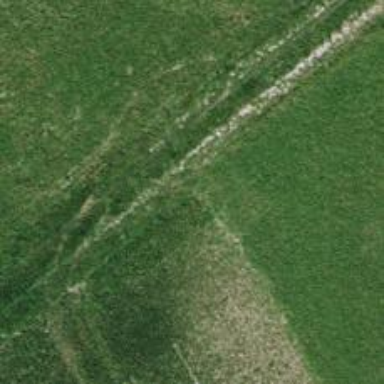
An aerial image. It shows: Track with grass surface categorized as grade4 tracktype.